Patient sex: M
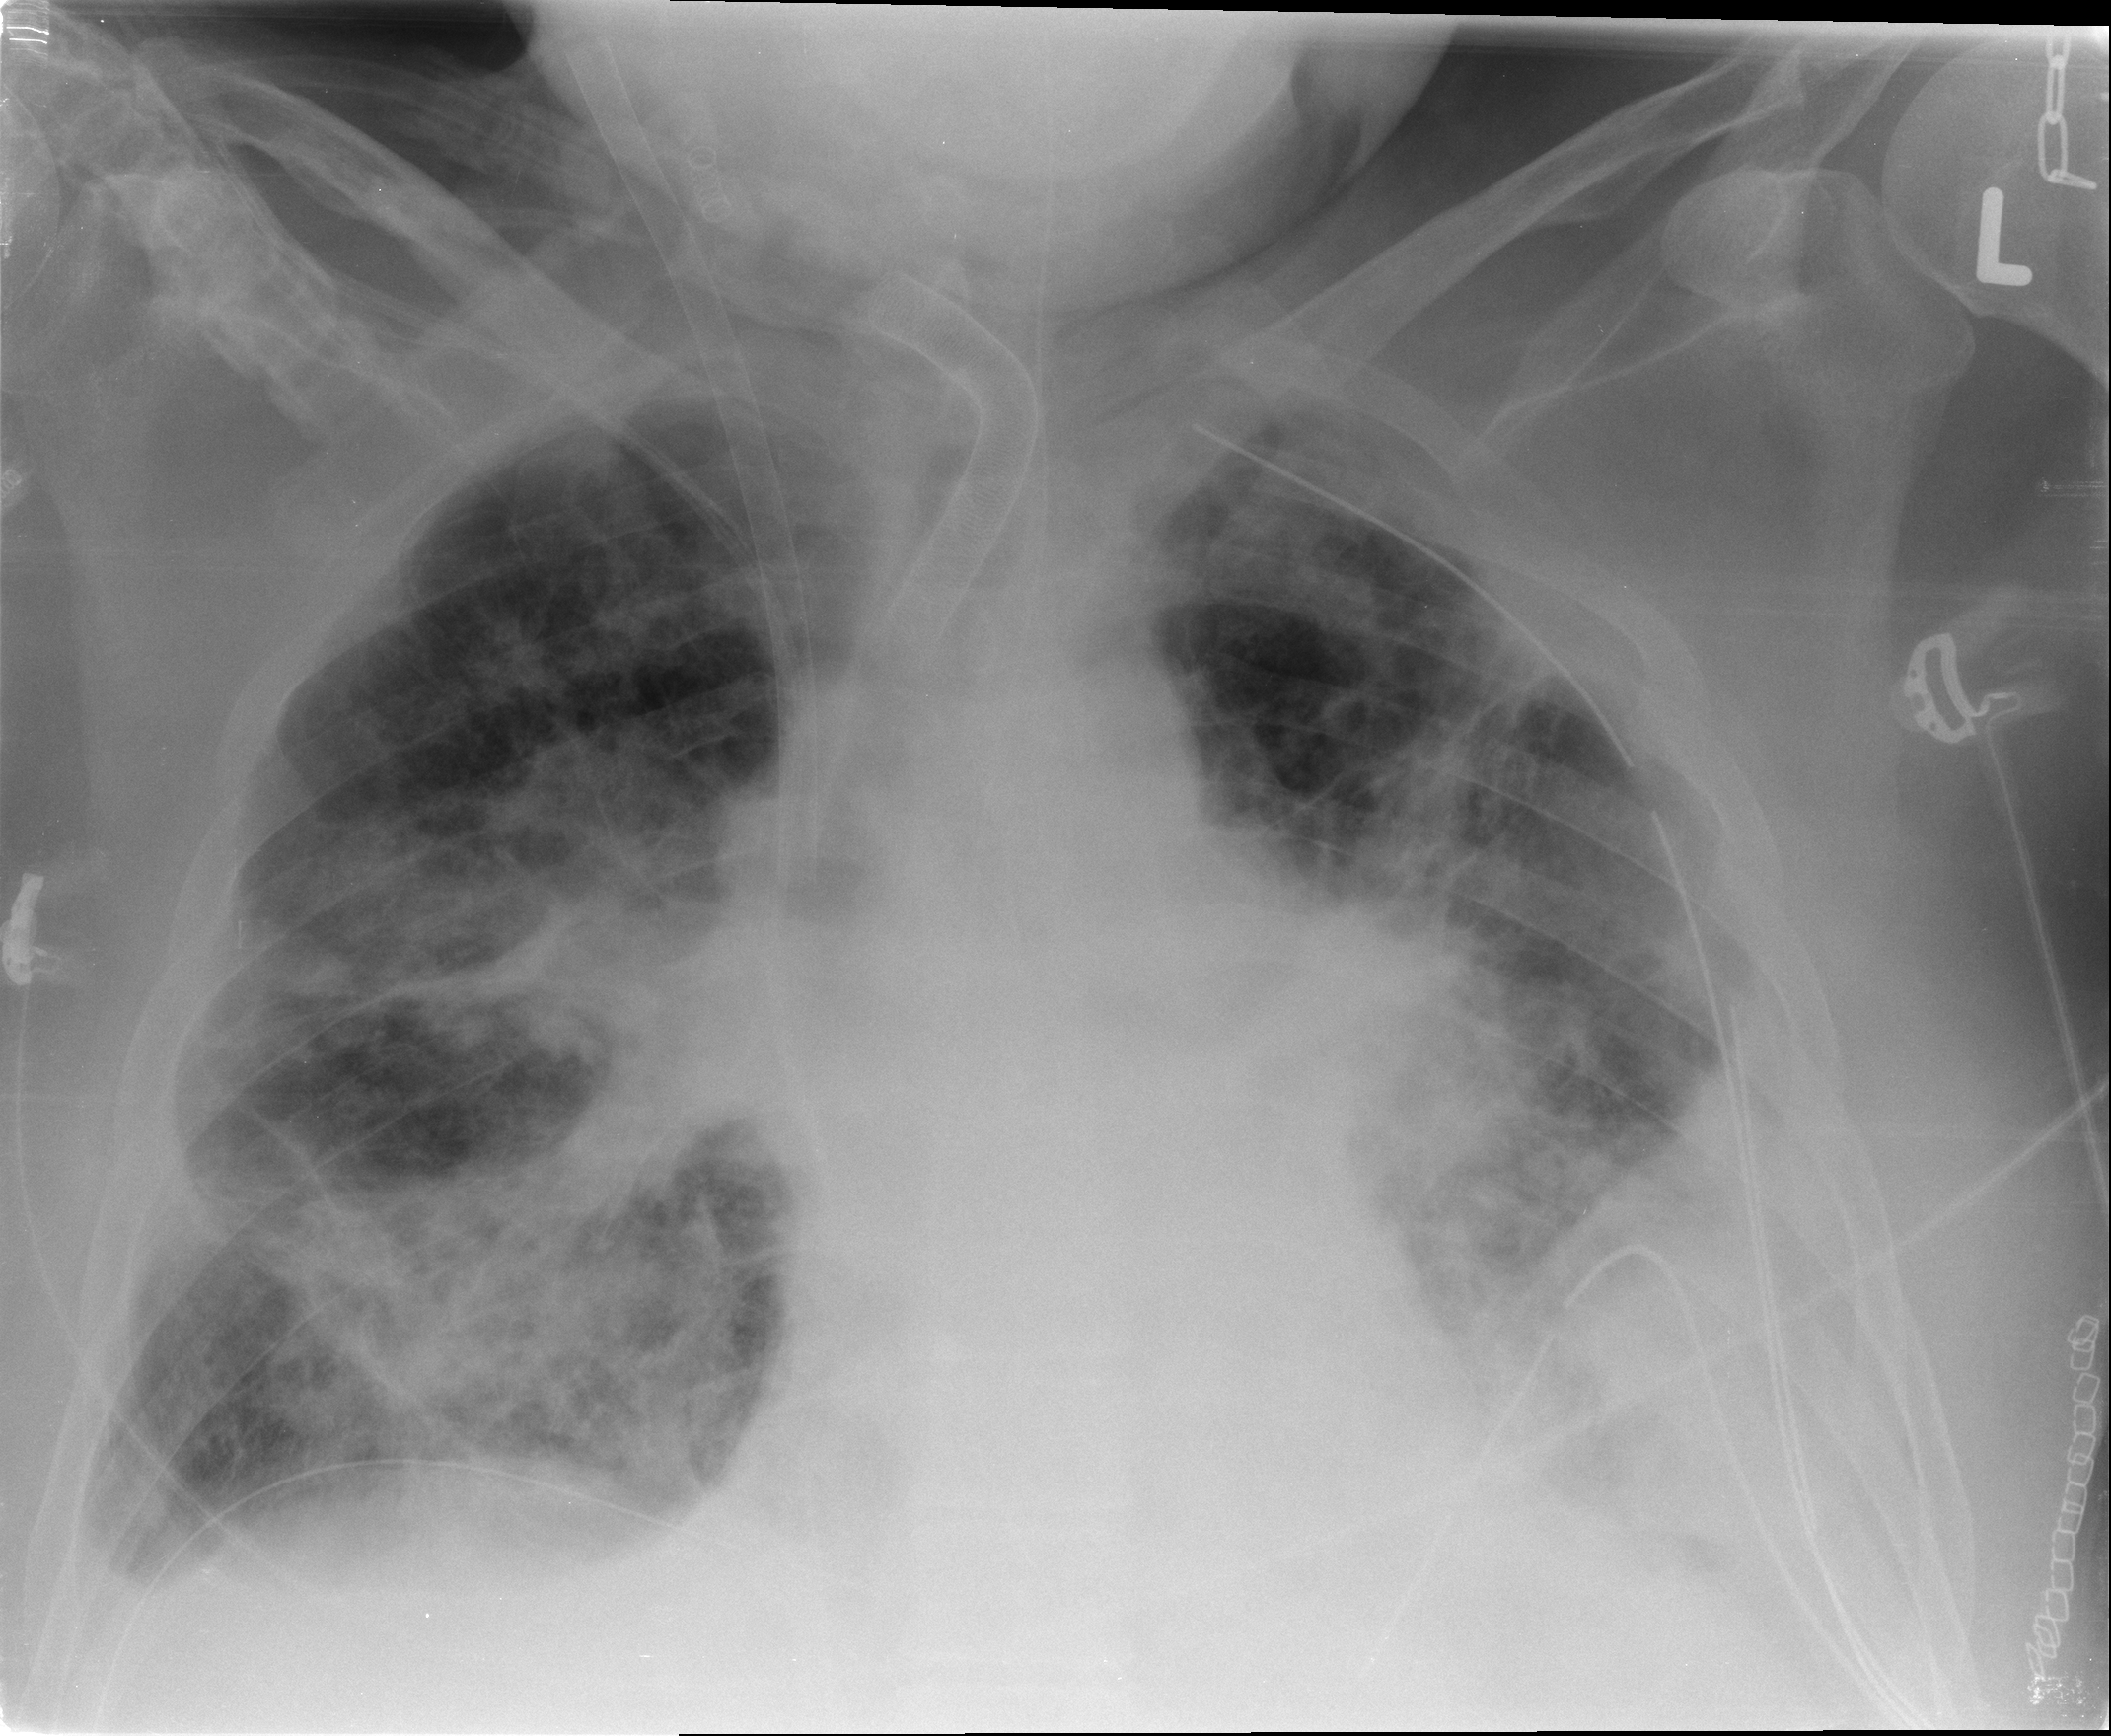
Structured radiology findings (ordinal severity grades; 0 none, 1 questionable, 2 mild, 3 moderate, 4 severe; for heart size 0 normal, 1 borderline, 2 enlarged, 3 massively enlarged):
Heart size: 0
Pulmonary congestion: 0
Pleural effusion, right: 2
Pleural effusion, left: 2
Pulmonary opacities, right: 3
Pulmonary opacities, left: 3
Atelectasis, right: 3
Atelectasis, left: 3